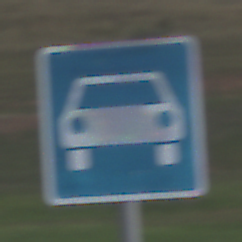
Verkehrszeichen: Kraftfahrstrasse
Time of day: SunriseSunset
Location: Outdoor (RoadRail)
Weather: PartlyCloudy
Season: NotSpecified
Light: Natural